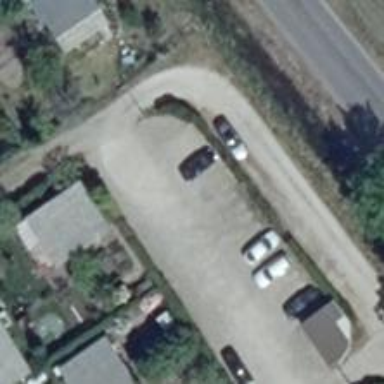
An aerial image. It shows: Parking area.